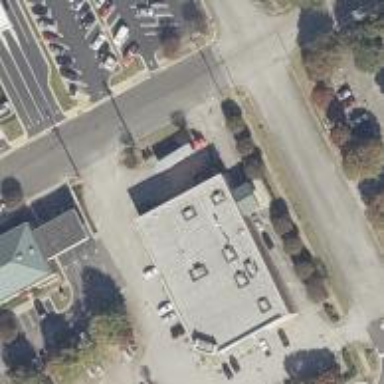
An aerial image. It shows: Pharmacy building providing healthcare services.